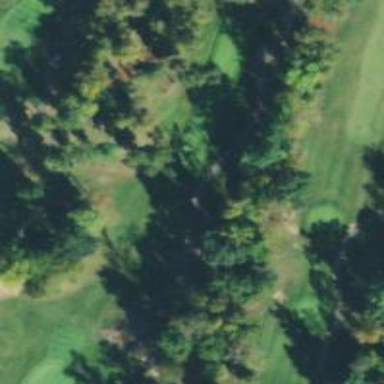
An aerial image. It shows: Golf tee.